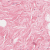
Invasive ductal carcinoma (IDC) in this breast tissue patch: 0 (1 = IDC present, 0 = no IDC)